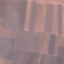
Land use / land cover: AnnualCrop